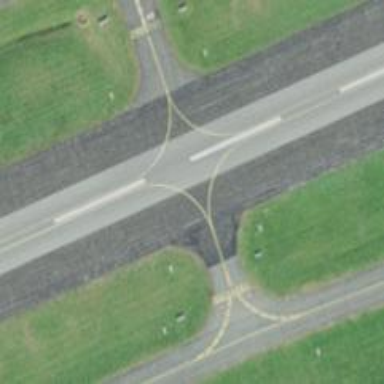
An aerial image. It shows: Image of taxiway at airport.